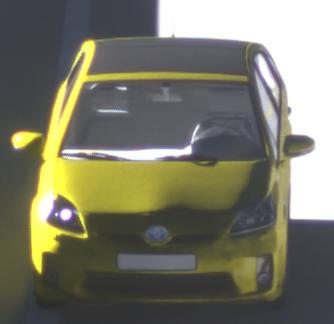
Make: Toyota
Model: Prius 1.5 Hybrid
Detailed model: Prius (HW2)
Model produced from: 2006/03
Model produced until: 2009/06
Doors: 5
Color: yellow
Road condition: dry road
Daytime: morning or afternoon
Contrast: high contrast